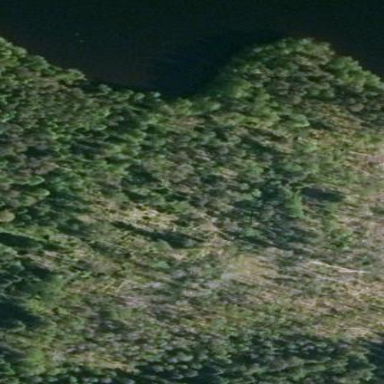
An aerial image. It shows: Swamp in wetland area.